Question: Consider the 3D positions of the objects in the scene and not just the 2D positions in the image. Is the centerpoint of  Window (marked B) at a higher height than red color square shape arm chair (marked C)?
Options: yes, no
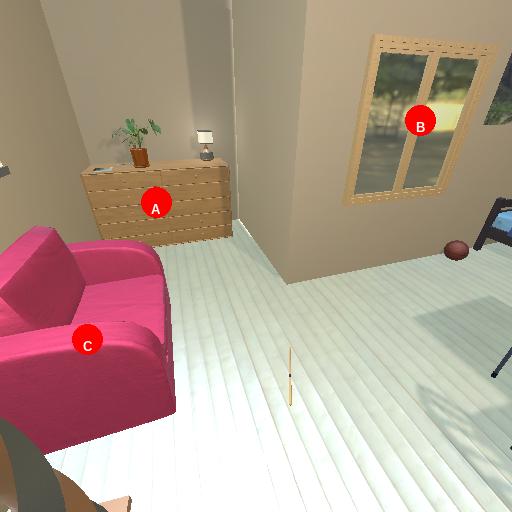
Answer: yes